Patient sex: F
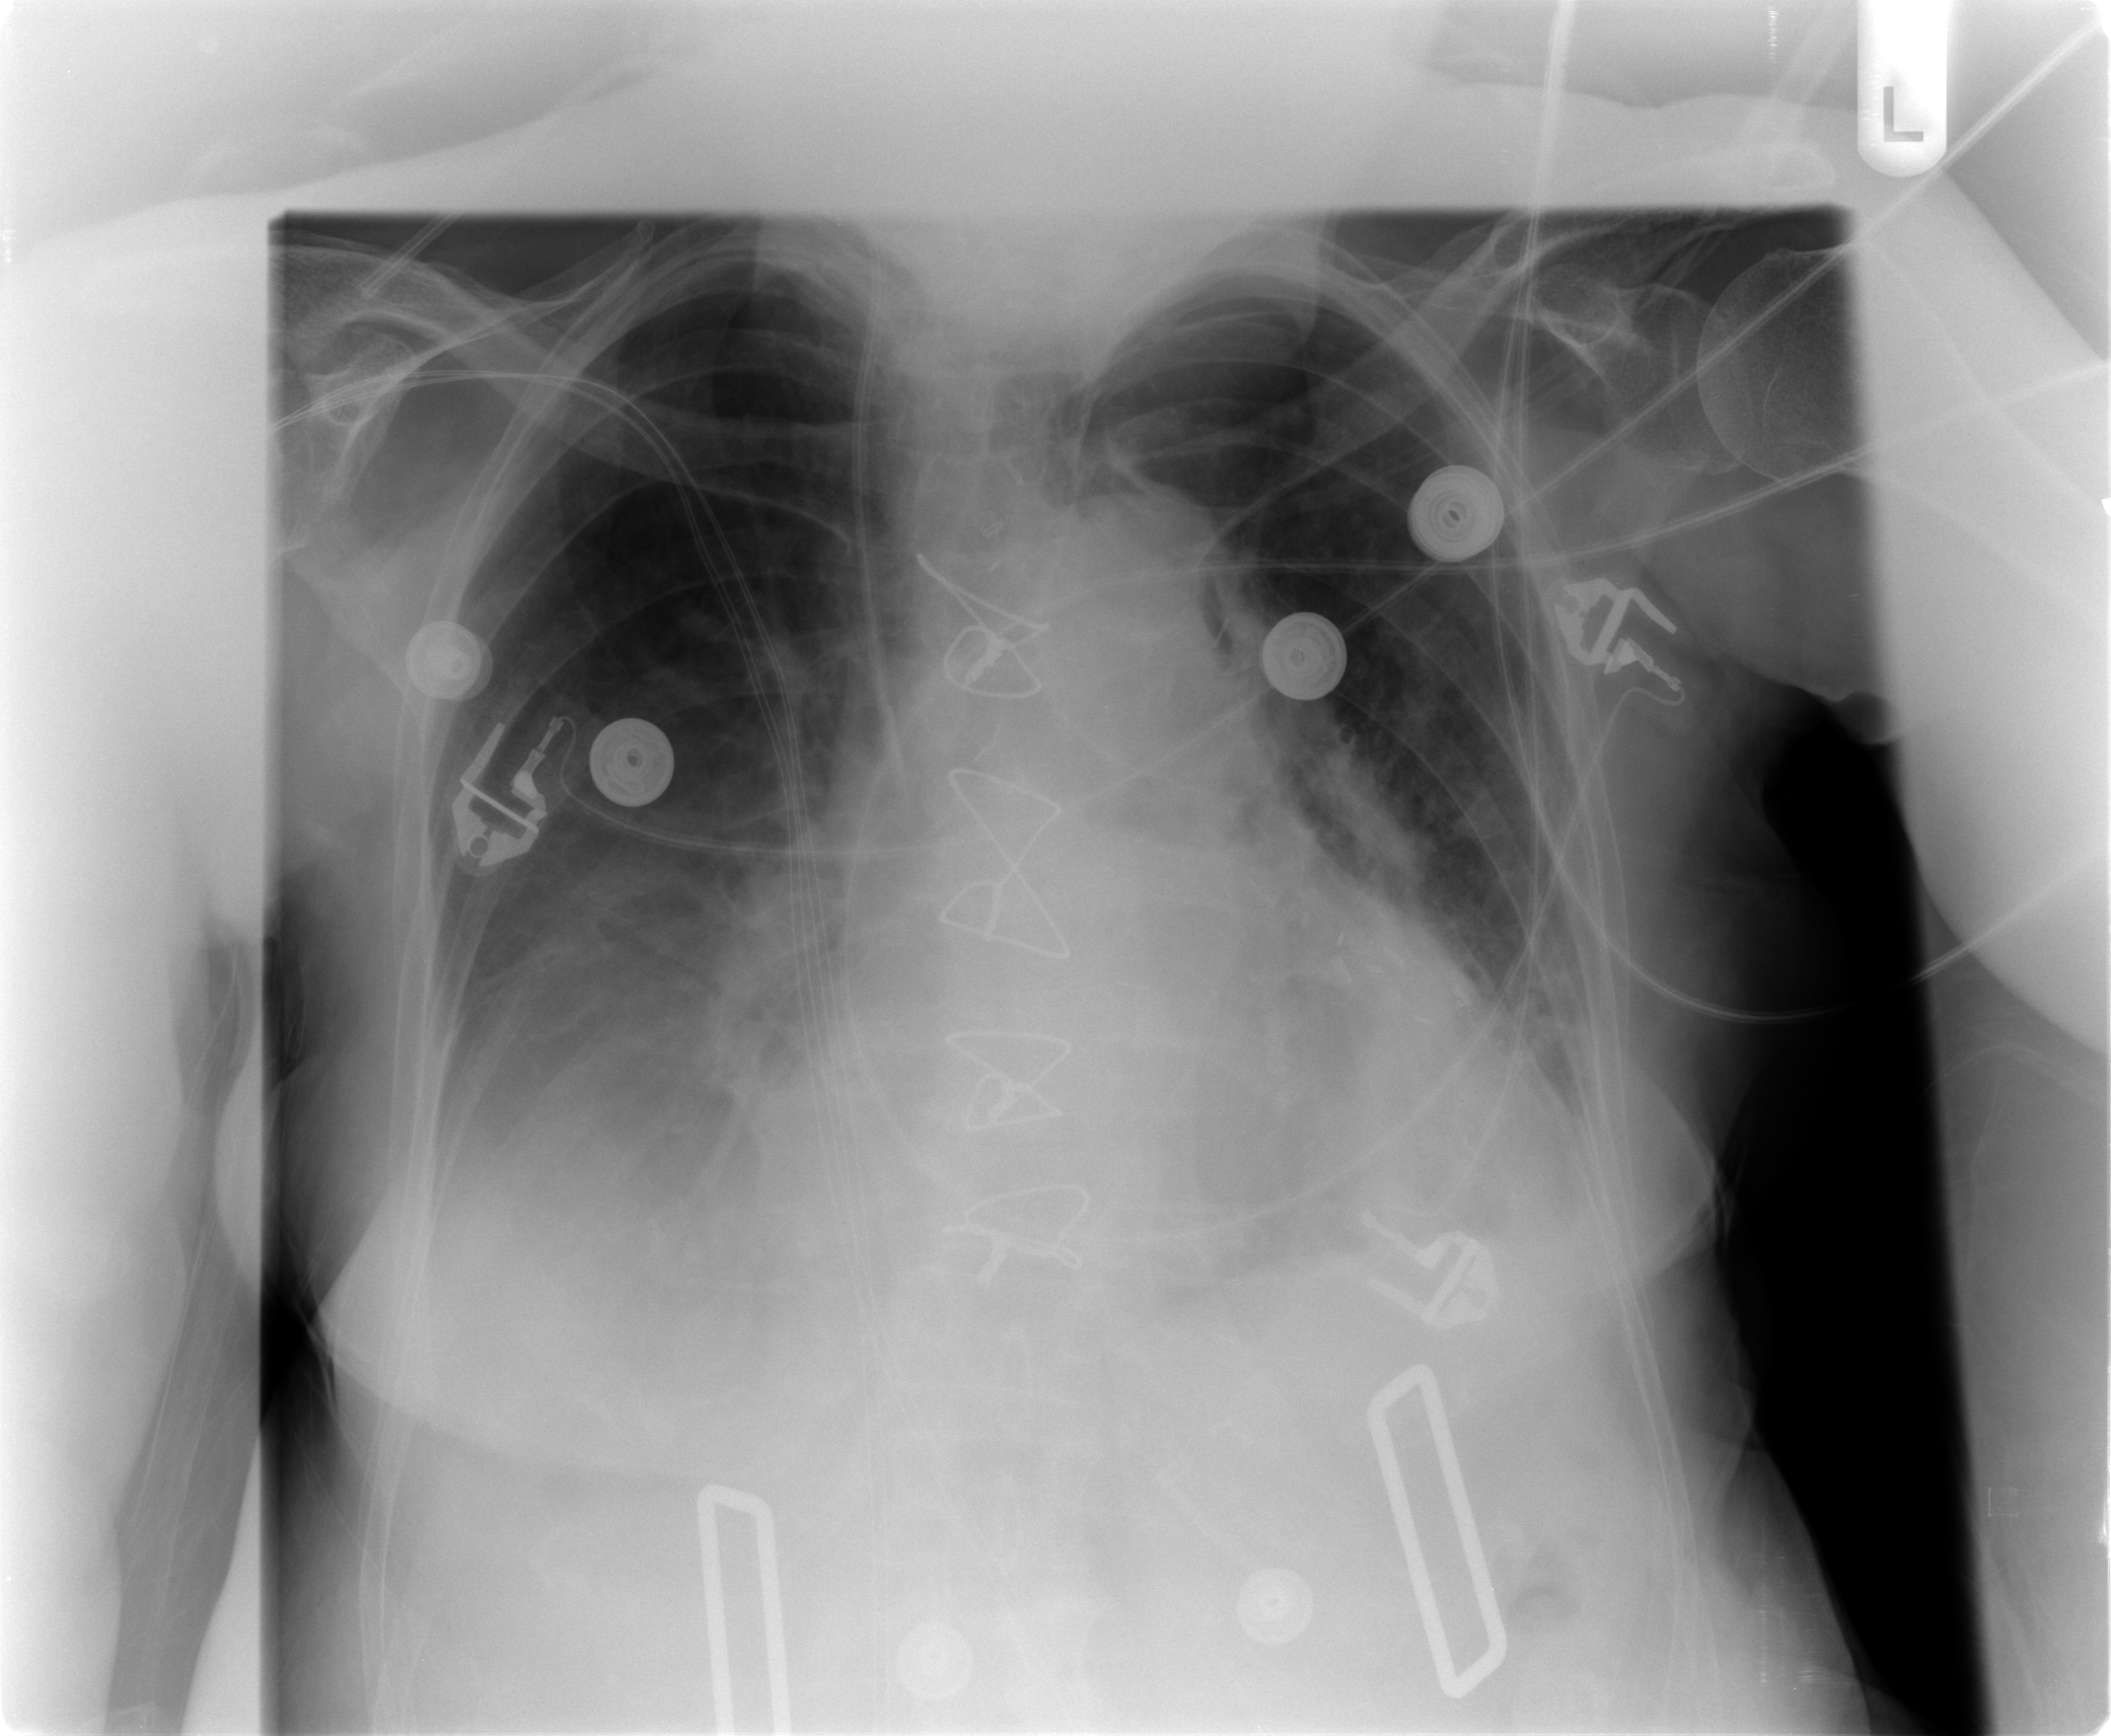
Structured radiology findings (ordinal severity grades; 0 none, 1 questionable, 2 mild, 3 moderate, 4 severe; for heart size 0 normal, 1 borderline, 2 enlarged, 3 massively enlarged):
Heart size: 2
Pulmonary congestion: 2
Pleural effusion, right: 2
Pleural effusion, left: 2
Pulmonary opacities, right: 0
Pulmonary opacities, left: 0
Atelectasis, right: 2
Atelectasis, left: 2